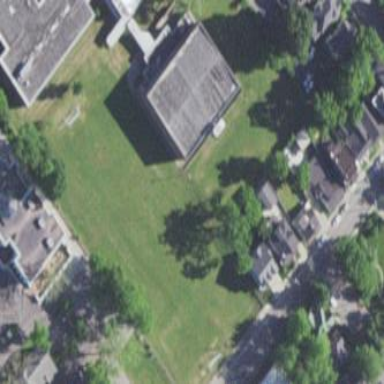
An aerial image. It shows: School building.